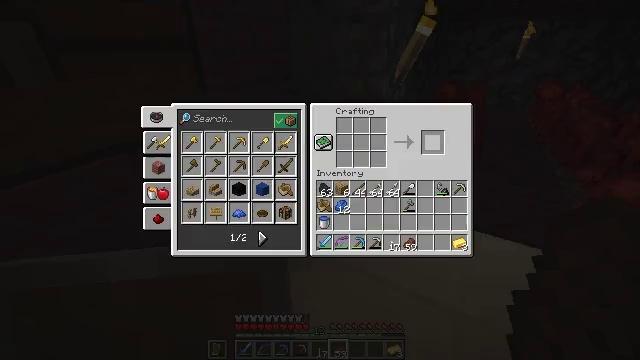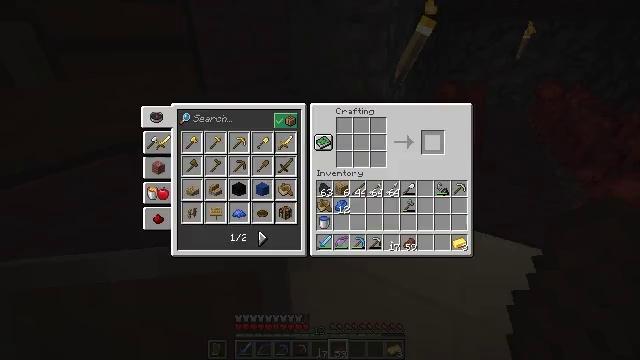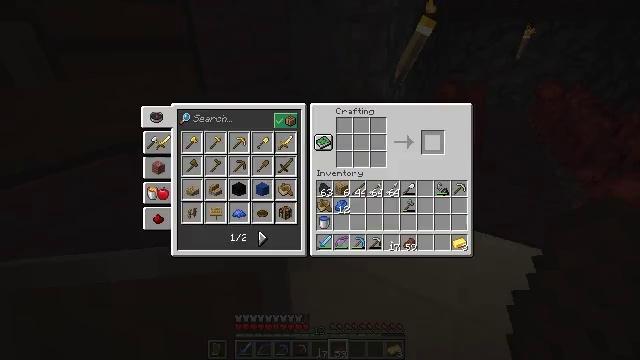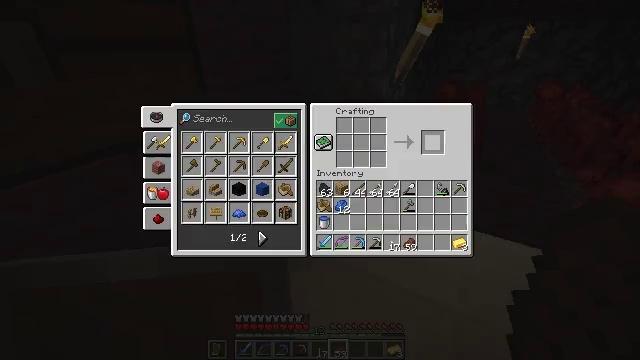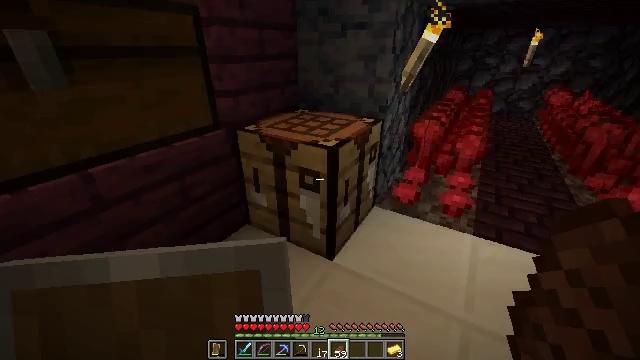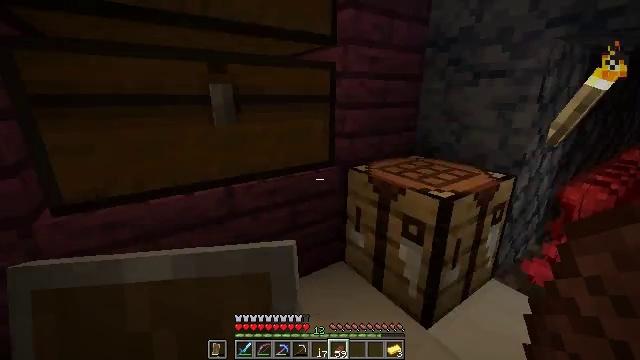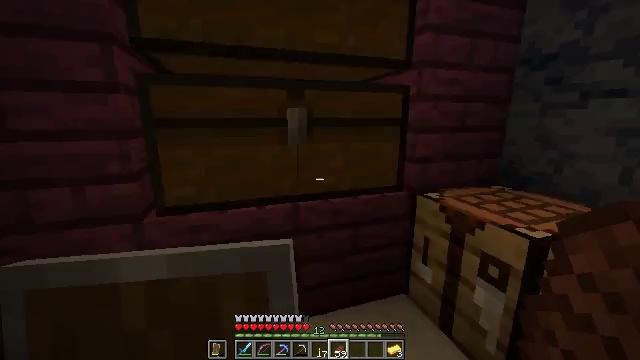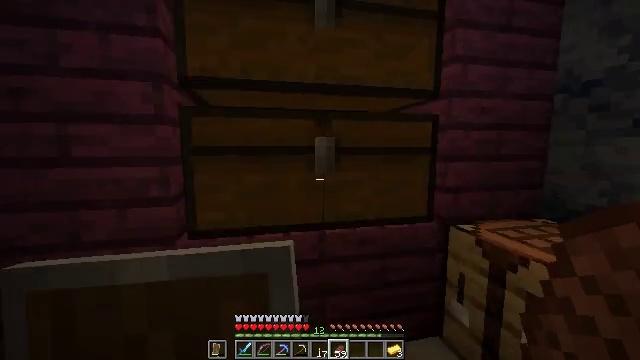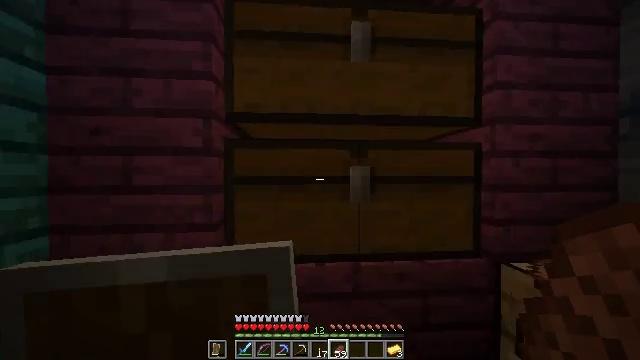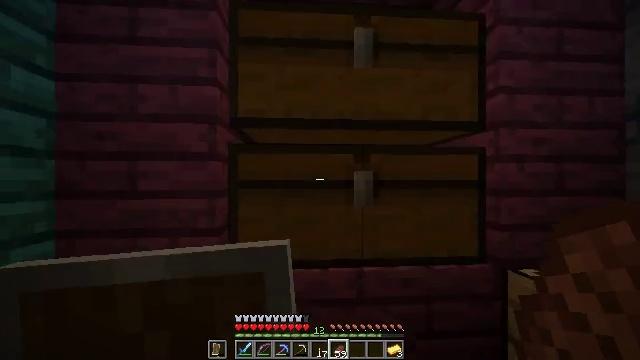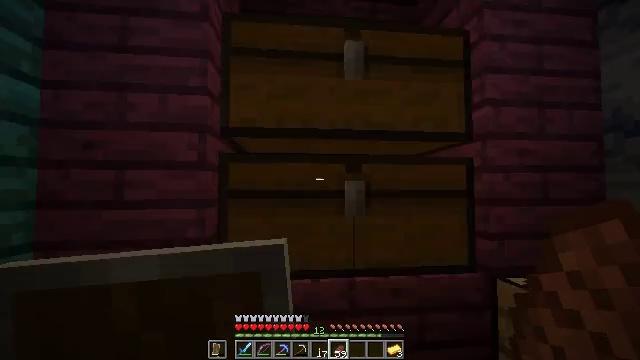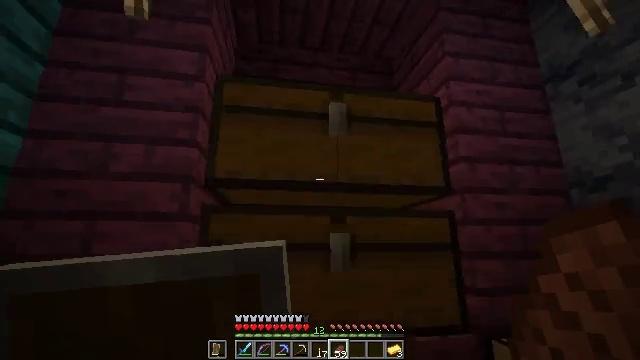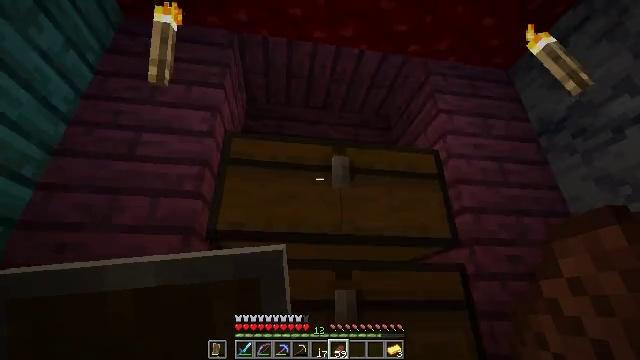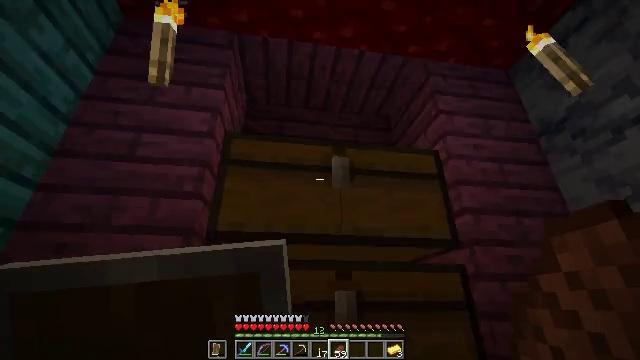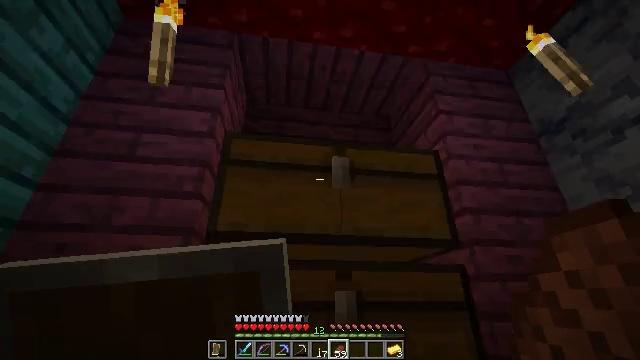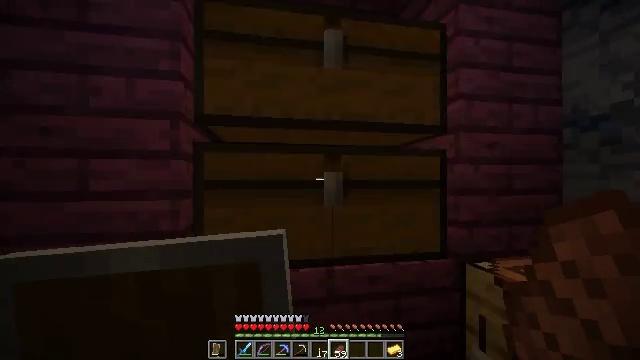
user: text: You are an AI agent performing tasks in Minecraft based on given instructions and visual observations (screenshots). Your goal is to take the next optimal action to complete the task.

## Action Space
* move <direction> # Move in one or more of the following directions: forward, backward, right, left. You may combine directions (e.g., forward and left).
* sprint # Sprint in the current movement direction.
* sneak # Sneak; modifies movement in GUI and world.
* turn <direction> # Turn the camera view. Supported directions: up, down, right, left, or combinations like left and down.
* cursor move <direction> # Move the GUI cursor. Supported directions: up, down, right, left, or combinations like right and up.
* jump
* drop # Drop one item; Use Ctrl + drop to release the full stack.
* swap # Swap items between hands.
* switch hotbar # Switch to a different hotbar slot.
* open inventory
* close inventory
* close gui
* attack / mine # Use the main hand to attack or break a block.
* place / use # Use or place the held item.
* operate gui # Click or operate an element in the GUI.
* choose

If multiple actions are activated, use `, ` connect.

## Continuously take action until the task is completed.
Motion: motion action
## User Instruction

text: Make a cobblestone wall with six cobblestone blocks.
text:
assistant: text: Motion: sneak, open gui
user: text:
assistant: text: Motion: sneak
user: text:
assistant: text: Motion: cursor move right
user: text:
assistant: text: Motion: cursor move left and up
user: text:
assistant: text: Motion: turn left and up, close gui
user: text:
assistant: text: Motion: turn left and up
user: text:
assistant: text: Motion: turn left and up
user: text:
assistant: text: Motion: turn left and up
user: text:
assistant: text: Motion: turn up
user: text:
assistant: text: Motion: turn right and up
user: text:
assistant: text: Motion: turn right and up
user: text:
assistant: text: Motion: turn up
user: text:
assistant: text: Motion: no_op
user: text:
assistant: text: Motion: no_op
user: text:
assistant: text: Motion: turn right and down
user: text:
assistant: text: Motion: turn right and down
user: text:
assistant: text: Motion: no_op
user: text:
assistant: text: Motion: no_op
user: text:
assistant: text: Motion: turn left and up
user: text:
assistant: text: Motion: turn left and up
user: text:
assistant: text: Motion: turn up, use / place
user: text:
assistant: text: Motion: use / place
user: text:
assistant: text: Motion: use / place
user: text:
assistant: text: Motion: no_op
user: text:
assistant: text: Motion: no_op
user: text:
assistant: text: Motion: open gui
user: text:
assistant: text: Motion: no_op
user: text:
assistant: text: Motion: sneak, cursor move right and down
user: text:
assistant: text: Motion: sneak, cursor move right and down
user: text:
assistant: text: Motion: sneak, cursor move down